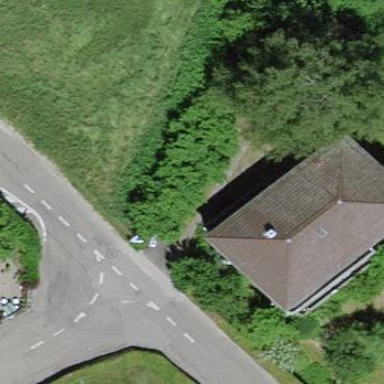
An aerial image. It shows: House with hipped roof.